Question: I got this problem I am trying to get the last task updated task related to project and how did this update by getting the last billingTime
also I have Copley of design Questions
- -

'''
SELECT p.projectID, p.projectName, t.lastUpdate, billingsTimes.userID
FROM Tasks AS t INNER JOIN
Projects_tasks ON t.taskID = Projects_tasks.taskID INNER JOIN
Projects AS p ON Projects_tasks.projectID = p.projectID INNER JOIN
billingsTimes ON t.taskID = billingsTimes.taskID
GROUP BY p.projectName, p.projectID, t.lastUpdate, billingsTimes.userID
'''
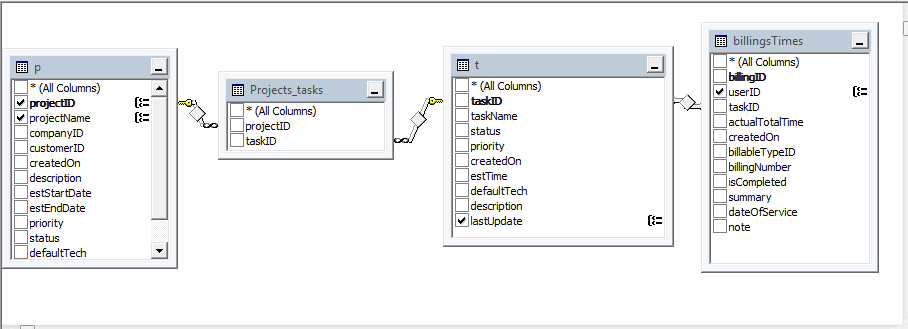
Answer: I don't think you need to add a new column to your project table. Looks like you already have a relationship setup between the 2 tables. If you're looking at getting the last updated time for a given project, try this:
'''
SELECT p.projectID, p.projectName, MAX(t.lastUpdate) as 'Last Updated Time'
FROM Tasks AS t INNER JOIN
Projects_tasks ON t.taskID = Projects_tasks.taskID INNER JOIN
Projects AS p ON Projects_tasks.projectID = p.projectID
GROUP BY p.projectName, p.projectID
'''
--EDIT
To show the 'UserId' as well, try this:
'''
SELECT p.projectID, p.projectName, BillingsTimes.UserId, MAX(t.lastUpdate) as 'Last Updated Time'
FROM Tasks AS t INNER JOIN
Projects_tasks ON t.taskID = Projects_tasks.taskID INNER JOIN
Projects AS p ON Projects_tasks.projectID = p.projectID INNER JOIN
BillingsTimes ON t.taskID = BillingsTimes.taskID
GROUP BY p.projectName, p.projectID, BillingsTimes.UserId
'''